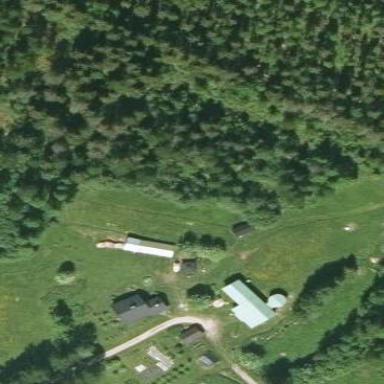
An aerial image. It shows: Farmyard area.